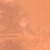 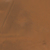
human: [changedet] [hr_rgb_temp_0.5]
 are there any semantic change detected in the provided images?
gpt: New street was created in the desert.